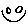
Label: smiley face